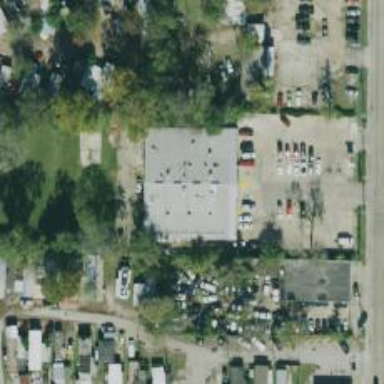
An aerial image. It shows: Convenience shop.